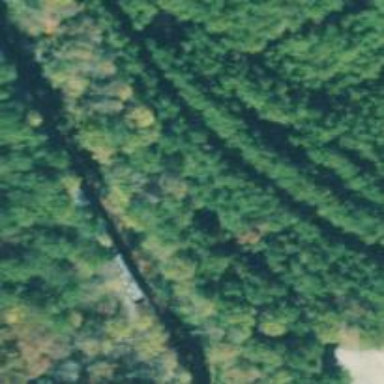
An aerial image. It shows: Abandoned railway spur.